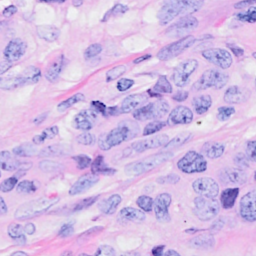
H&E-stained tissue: Breast